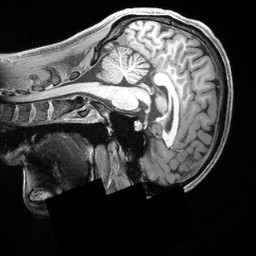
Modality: T1w
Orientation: sagittal
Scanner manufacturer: siemens
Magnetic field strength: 3 T
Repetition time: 2.4 s
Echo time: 0.00222 s